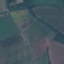
Land use / land cover: Pasture